Question: These warnings occur in XCode when I choose a build target greater than 6.0 when using inappbrowser in cordova. I have tried setting the build target to 7.0 and 7.1 because I found that to be a solution when searching for an answer. This does not occur if I choose a build target under 6.0. Anyone know why this is occurring?
I am using:
XCode 5.1
Cordova 3.4.1
InAppBrowser 0.3.3
Here are the warnings:

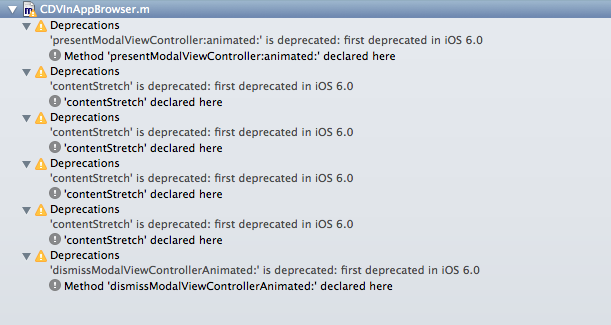
Answer: Updating org.apache.cordova.inappbrowser to version 0.4.0 resolved the issue.